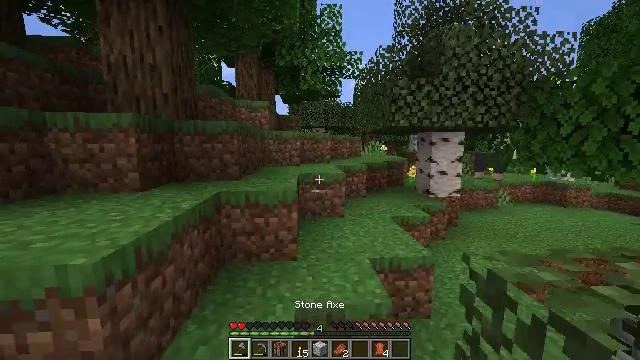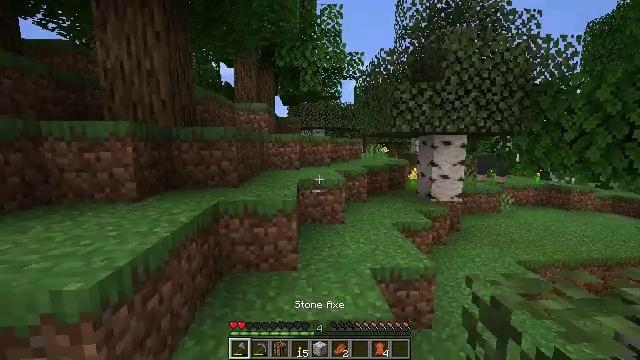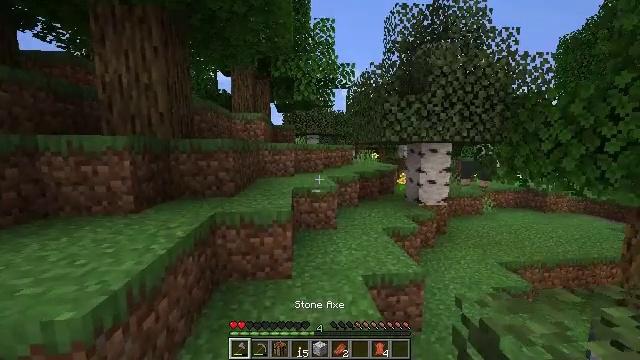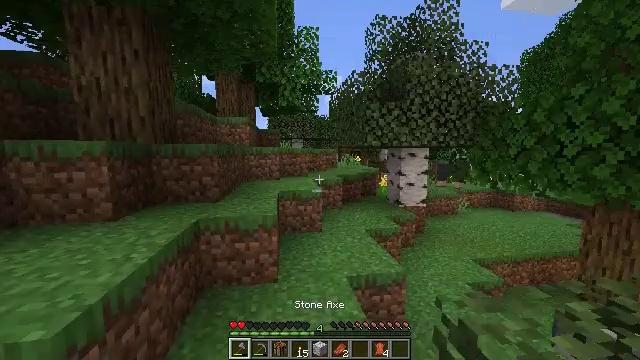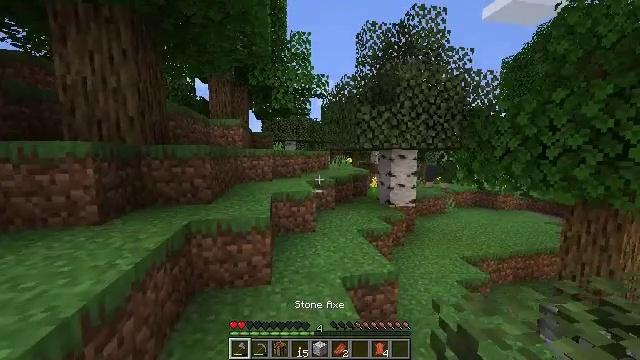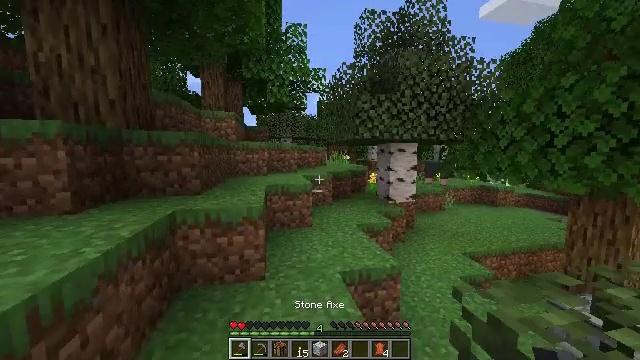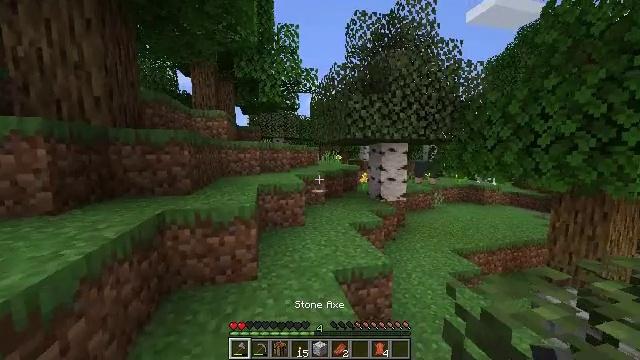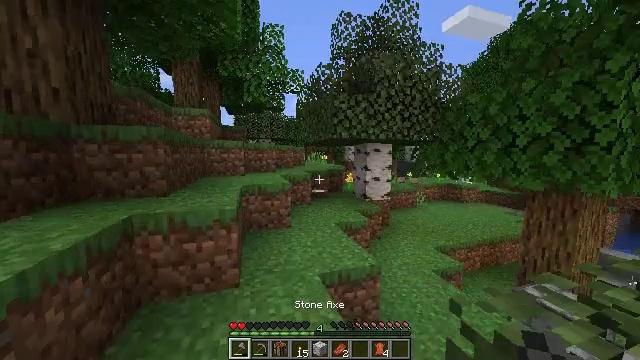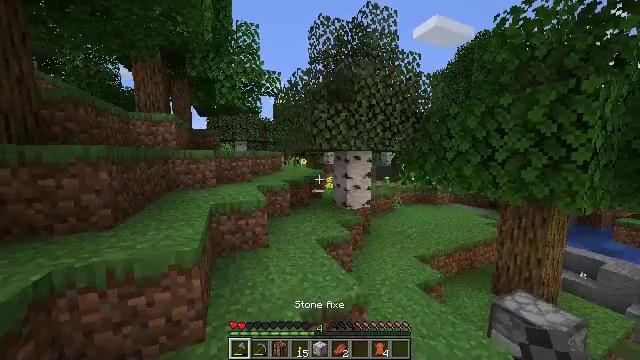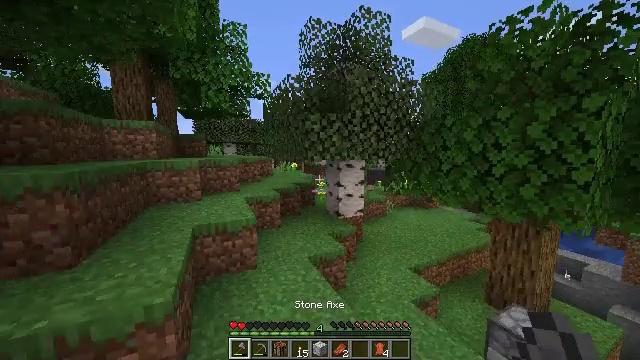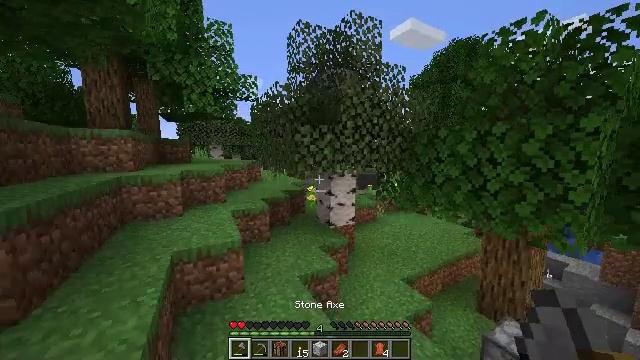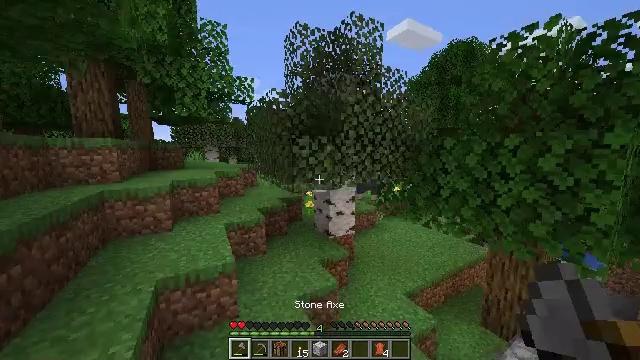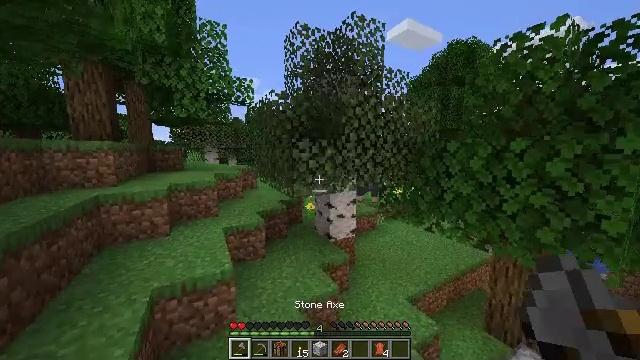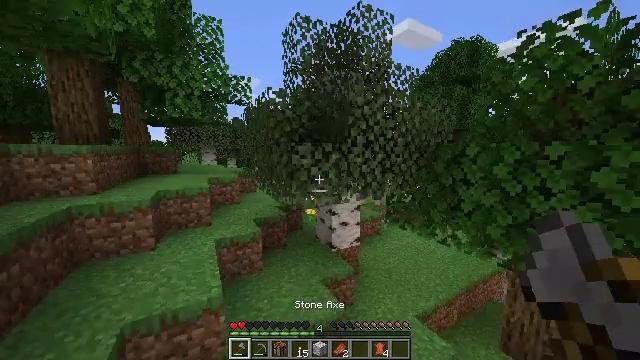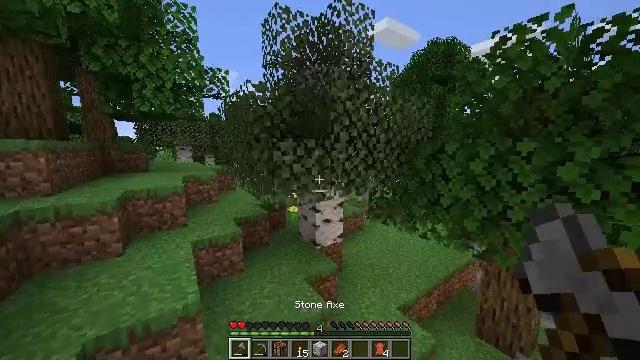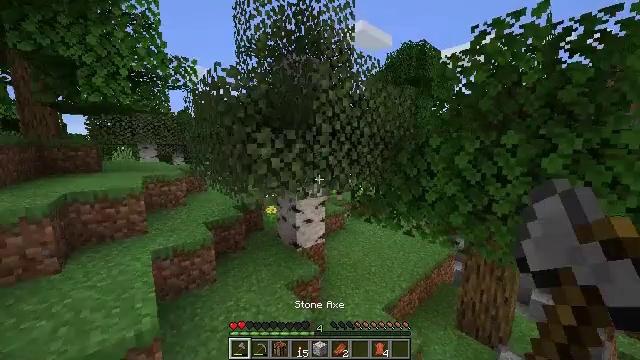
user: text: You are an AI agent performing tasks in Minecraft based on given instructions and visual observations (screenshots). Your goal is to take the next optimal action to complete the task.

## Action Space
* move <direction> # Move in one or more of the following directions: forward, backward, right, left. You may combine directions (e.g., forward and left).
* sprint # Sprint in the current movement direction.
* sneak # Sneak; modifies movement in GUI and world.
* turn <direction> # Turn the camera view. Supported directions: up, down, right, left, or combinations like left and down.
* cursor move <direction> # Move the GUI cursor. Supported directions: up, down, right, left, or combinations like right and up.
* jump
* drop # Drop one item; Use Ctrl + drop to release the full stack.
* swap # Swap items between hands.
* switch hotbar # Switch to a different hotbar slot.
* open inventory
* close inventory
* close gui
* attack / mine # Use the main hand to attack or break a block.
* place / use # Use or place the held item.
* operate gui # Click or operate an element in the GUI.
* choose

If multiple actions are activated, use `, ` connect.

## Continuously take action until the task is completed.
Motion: motion action
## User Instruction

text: craft item air
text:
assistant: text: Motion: move forward, sprint, jump
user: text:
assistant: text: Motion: move forward, sprint, turn right, jump
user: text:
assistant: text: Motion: move forward, sprint, turn right, jump
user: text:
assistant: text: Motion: move forward, sprint, turn right, jump
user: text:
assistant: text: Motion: move forward, sprint, jump
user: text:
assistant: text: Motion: move forward, sprint, turn right, jump
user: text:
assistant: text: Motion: move forward, sprint, turn right, jump
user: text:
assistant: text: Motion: move forward, sprint, turn right, jump
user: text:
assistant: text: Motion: move forward, sprint, turn right, jump
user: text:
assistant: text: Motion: move forward, sprint, turn right, jump
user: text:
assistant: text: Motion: move forward, sprint, jump
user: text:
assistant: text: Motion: move forward, sprint, jump
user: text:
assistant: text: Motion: move forward, sprint, jump
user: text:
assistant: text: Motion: move forward, sprint, turn right, jump
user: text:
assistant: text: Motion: move forward and move left, sprint, turn right, jump
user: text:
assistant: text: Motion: move forward and move left, sprint
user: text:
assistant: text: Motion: move forward and move left, sprint
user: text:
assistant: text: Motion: move forward and move left, sprint
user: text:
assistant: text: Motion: move forward and move left, sprint
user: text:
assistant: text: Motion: move forward and move left, sprint, jump
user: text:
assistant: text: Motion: move forward and move left, sprint, jump
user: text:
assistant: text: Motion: move forward and move left, sprint, turn right and down, jump
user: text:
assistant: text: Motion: move forward and move left, sprint, turn right and down, jump
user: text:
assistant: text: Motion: move left, sprint, jump
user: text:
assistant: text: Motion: move left, sprint, jump
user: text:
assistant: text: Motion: move left, sprint, jump
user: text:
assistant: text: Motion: move left, sprint, turn left, jump
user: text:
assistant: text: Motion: move left, sprint, turn left, jump
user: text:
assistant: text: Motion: move left, sprint, turn left, jump
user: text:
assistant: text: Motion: move left, jump